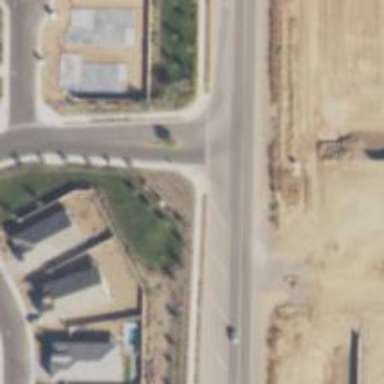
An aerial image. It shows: Asphalt road in residential area.